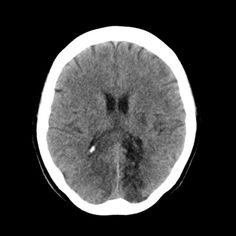
Label: notumor